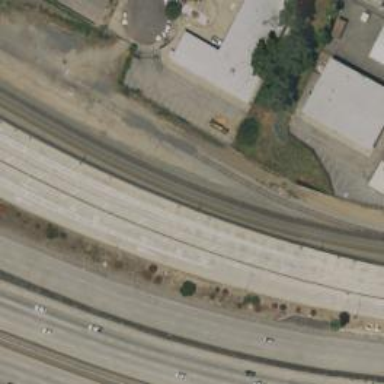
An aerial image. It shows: Busway road.